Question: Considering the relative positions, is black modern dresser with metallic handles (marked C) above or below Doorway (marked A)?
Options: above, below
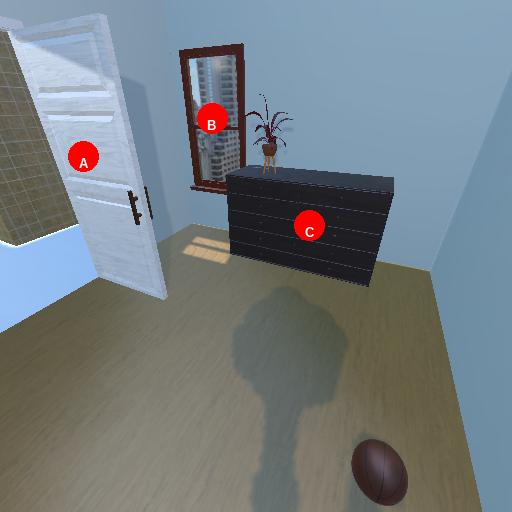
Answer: above